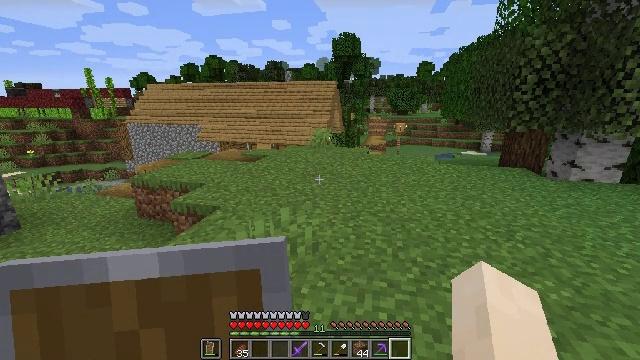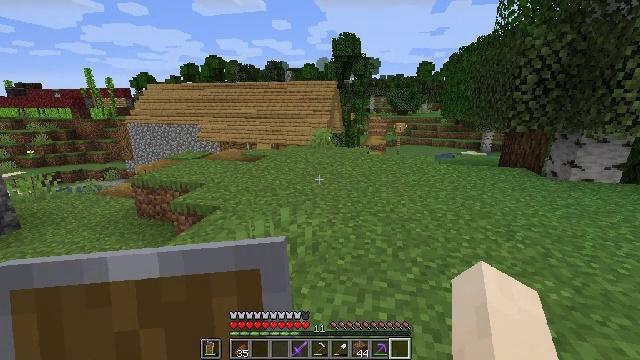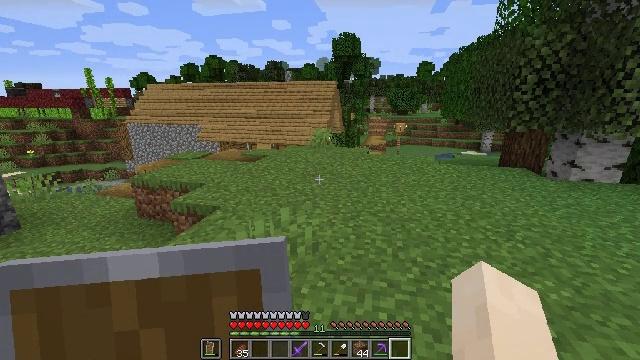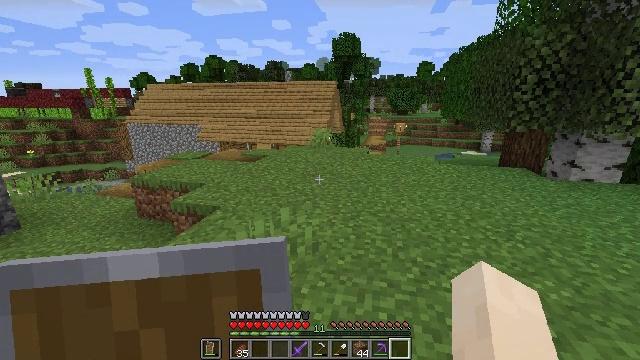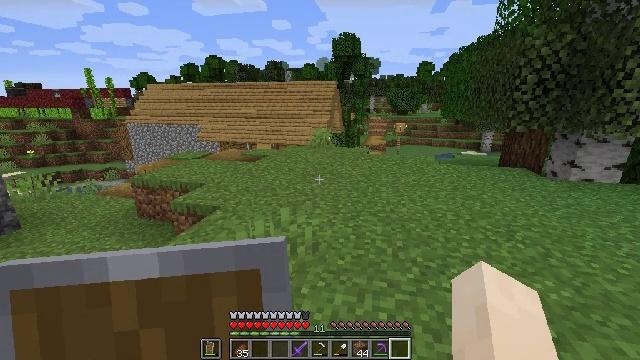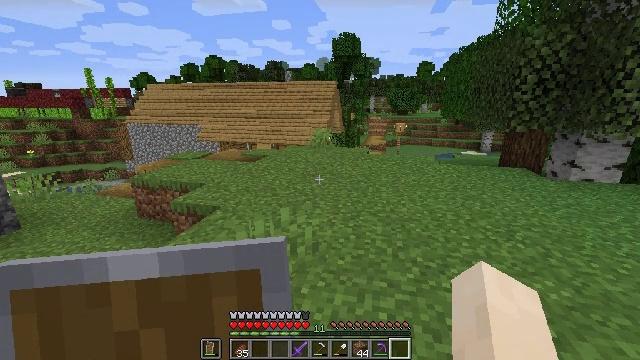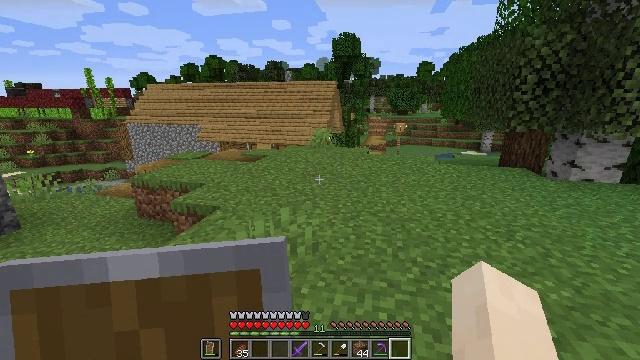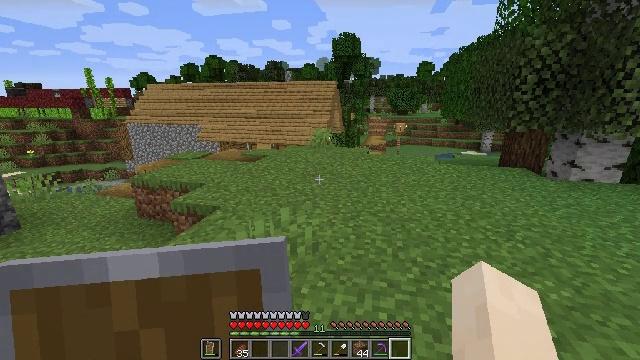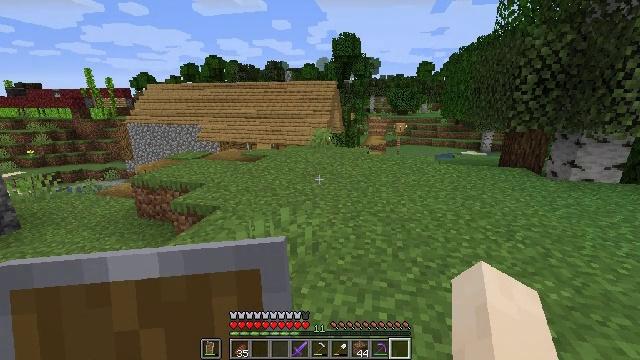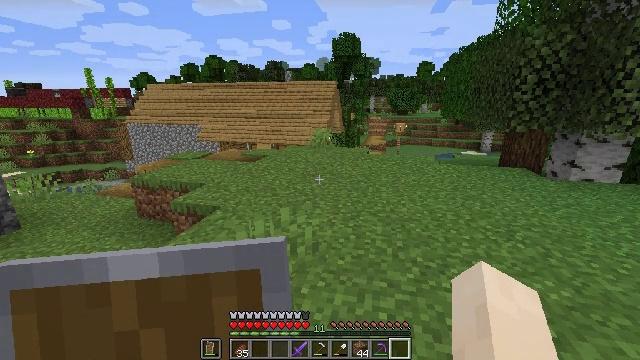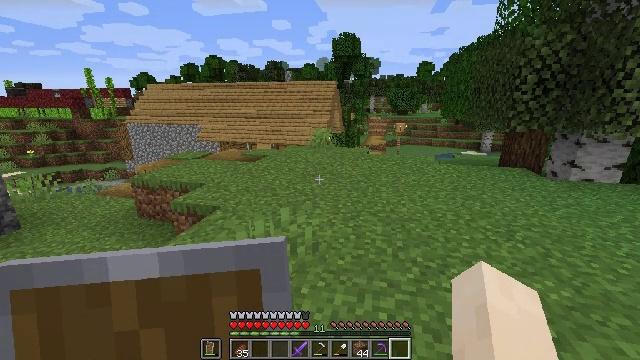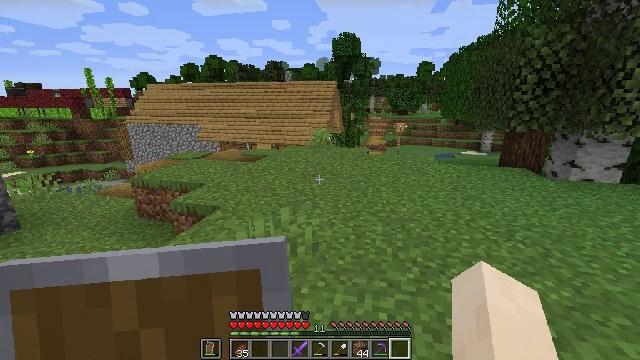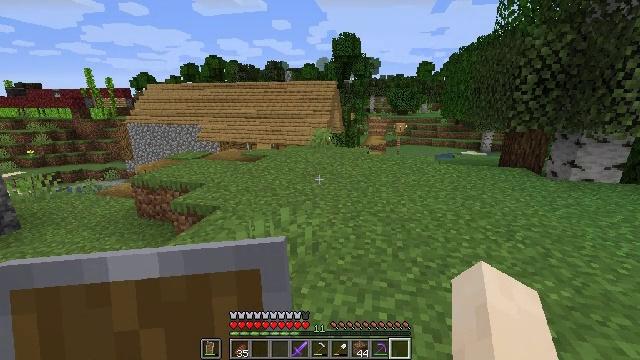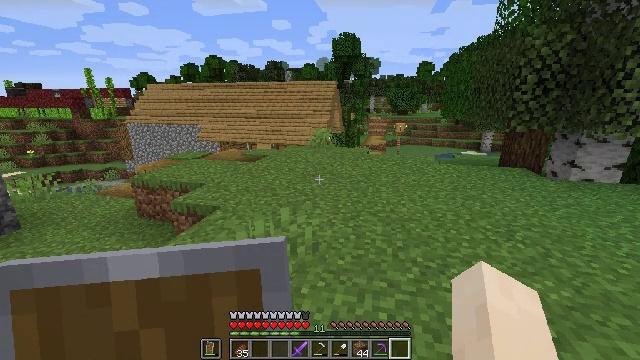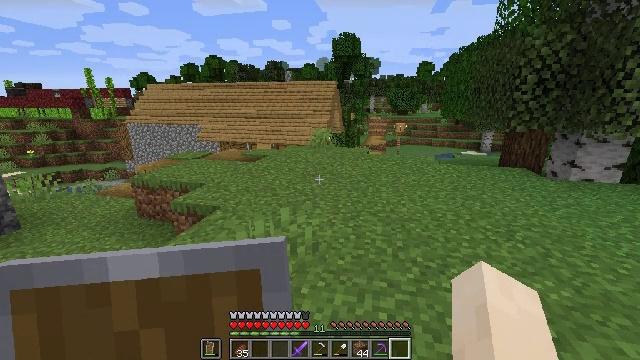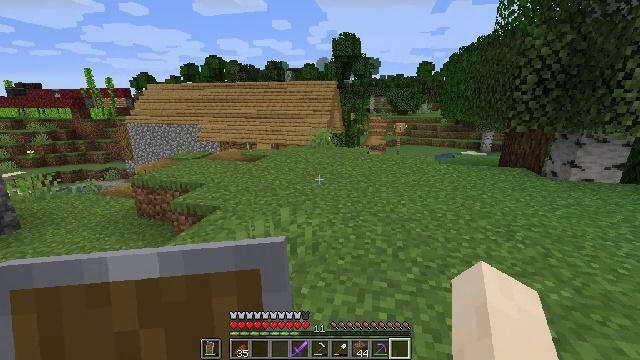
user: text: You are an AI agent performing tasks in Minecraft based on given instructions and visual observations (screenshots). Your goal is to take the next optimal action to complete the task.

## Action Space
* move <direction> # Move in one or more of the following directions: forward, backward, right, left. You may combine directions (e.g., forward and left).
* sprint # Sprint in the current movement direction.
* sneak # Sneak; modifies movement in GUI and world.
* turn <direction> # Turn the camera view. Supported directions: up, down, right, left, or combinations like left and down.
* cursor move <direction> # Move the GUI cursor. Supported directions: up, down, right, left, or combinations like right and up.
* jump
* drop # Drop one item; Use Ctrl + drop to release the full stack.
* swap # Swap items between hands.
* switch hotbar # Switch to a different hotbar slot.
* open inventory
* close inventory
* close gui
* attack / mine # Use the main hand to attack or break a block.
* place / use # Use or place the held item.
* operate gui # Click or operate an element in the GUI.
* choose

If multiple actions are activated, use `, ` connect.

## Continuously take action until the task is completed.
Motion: motion action
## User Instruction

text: Craft a hopper.
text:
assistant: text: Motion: no_op
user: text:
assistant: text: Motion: no_op
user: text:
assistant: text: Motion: no_op
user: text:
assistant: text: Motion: no_op
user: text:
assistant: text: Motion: no_op
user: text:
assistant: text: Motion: no_op
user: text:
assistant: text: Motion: no_op
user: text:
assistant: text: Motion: no_op
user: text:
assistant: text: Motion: no_op
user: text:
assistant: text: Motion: no_op
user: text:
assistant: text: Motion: no_op
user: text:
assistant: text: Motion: no_op
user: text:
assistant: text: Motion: no_op
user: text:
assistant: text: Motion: no_op
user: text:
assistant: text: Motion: no_op
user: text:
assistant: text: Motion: no_op
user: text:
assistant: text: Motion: no_op
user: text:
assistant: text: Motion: no_op
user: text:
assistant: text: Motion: no_op
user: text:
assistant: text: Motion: no_op
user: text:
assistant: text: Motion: no_op
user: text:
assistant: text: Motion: no_op
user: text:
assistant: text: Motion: no_op
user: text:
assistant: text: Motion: no_op
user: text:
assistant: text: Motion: no_op
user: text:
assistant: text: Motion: no_op
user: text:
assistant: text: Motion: no_op
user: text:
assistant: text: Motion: no_op
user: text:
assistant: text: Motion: no_op
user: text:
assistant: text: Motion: no_op